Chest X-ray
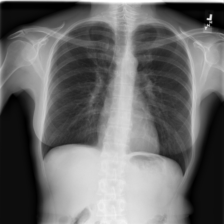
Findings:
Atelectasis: negative
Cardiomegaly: negative
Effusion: negative
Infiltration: negative
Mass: negative
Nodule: negative
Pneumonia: negative
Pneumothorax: negative
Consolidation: negative
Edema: negative
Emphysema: negative
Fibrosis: negative
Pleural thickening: negative
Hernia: negative